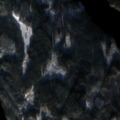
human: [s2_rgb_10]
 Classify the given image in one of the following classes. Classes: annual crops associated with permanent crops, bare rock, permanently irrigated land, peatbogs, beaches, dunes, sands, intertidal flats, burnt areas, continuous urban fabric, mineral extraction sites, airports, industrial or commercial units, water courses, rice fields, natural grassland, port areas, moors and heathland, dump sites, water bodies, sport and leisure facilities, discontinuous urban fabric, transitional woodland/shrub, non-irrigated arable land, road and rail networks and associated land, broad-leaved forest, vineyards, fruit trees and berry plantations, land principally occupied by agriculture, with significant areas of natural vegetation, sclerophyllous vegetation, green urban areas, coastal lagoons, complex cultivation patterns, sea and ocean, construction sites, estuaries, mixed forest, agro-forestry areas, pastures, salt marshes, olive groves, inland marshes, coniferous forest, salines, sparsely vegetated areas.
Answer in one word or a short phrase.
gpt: coniferous forest, mixed forest, transitional woodland/shrub, water bodies